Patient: sex M, age 53
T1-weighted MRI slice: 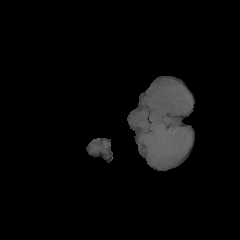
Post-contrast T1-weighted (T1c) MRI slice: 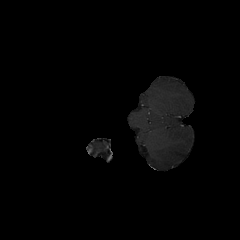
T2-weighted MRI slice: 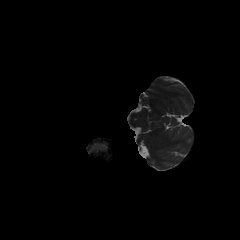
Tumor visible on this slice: no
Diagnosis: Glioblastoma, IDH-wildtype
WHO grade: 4